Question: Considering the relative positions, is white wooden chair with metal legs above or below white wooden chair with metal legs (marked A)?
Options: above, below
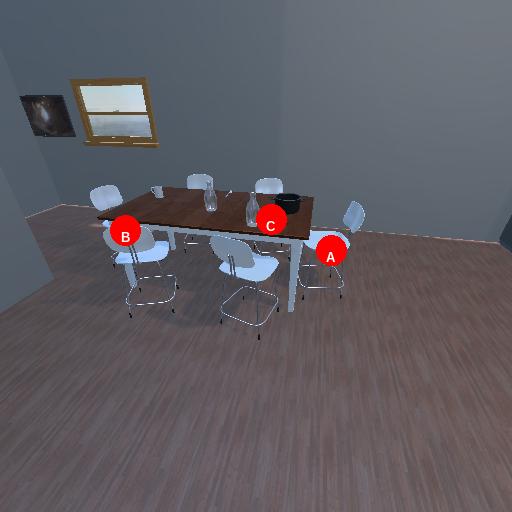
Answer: above